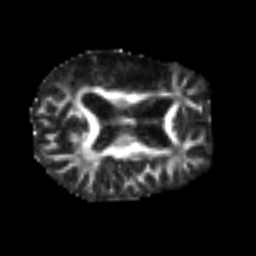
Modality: FA
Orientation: axial
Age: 65
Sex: male
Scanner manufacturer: siemens
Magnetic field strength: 3 T
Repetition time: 6.1 s
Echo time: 0.101 s